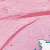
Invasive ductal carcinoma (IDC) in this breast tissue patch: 0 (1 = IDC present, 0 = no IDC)